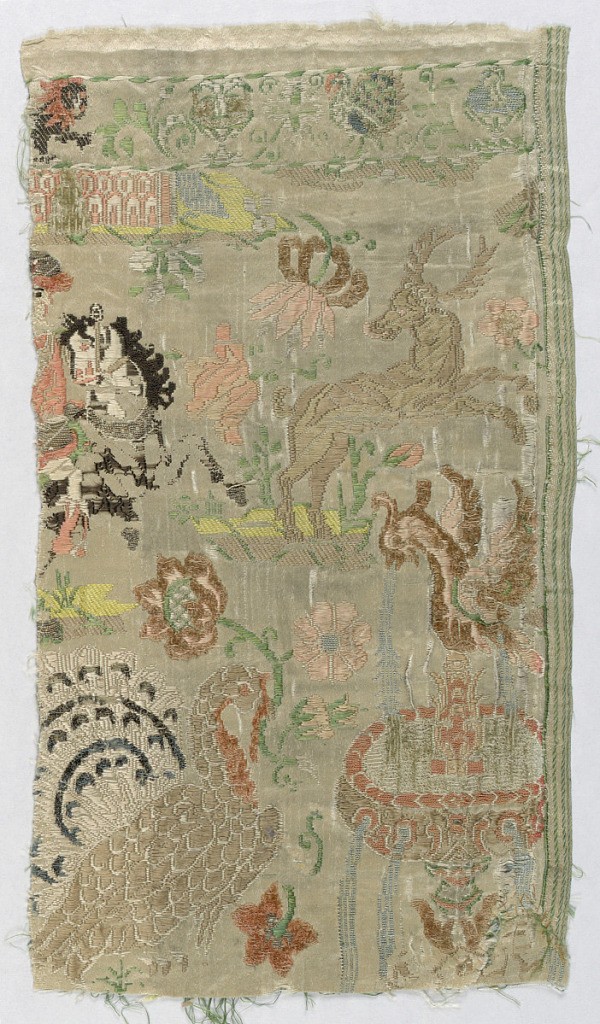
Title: Textile
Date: late 17th century
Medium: silk Technique: satin weave with supplementary weft
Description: Figured cream-colored silk brocaded in colored silks and chenille. In component "a" the design shows a hunter, ship, bird on flowers, and a lion. For component "b" the design in incomplete and shows a stag, peacock, flowers, and a fountain.